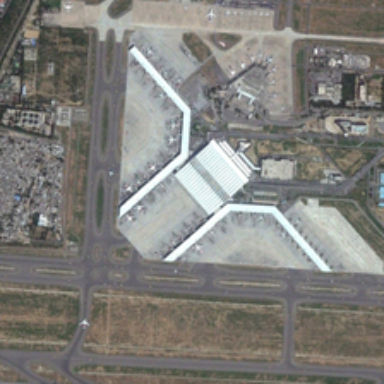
Many planes are in an airport near some buildings and green trees .